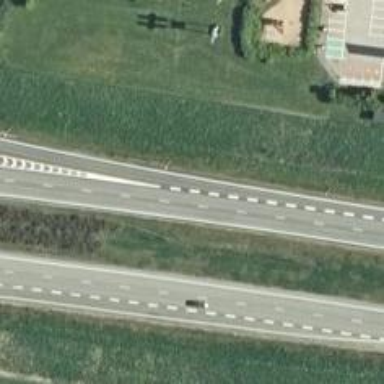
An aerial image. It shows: Motorway junction.